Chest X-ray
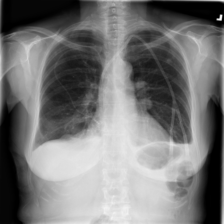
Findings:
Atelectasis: negative
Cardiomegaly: negative
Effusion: negative
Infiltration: negative
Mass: negative
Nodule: negative
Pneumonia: negative
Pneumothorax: negative
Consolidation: negative
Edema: negative
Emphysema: negative
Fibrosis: negative
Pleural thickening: negative
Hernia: negative